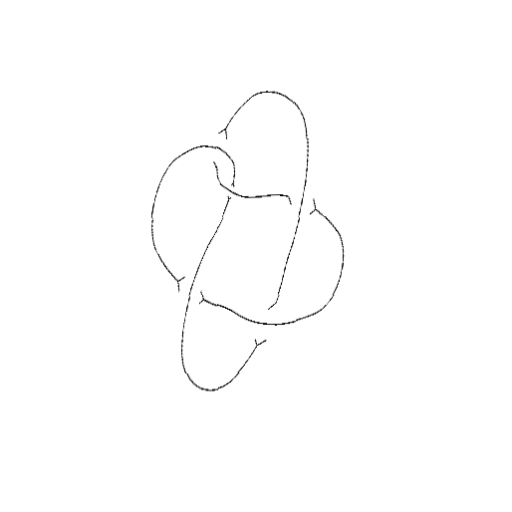
Crossing number: 5